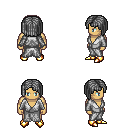
a pixel art fantasy rpg character, male body template, human, tanned skin, white robe, red pants, gray pageboy hairstyle, gold boots, four views (front, back, left, right), 2x2 character sprite sheet, small pixel art, hard edges, no anti-aliasing